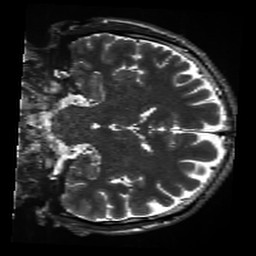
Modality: inplaneT2
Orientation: coronal
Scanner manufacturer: siemens
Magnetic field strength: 3 T
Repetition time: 11 s
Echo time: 0.059 s